Question: H everyone,
I have the following:
'''
$html = '<ul class="pagination-all">';
$html .= '<li class="pagination-start"><div class="img-start"></div>'.$list['start']['data'].'</li>';
$html .= '<li class="pagination-prev"><div class="img-prev"></div>'.$list['previous']['data'].'</li>';
$html .= '<ul class="pagination-data">';
foreach($list['pages'] as $page) {
$html .= '<li>'.$page['data'].'</li>';
}
$html .= '</ul>';
$html .= '<li class="pagination-next">'. $list['next']['data'].'<div class="img-next"></div></li>';
$html .= '<li class="pagination-end">'. $list['end']['data'].'<div class="img-end"></div></li>';
$html .= '</ul>';
return $html;
'''
I was wondering how to make it so if it finds Start , string replaces "img-start" to "img-start-active". If it finds span class="pagenav"> End , string replaces "img-end" to "img-end-active".
I attempted:
'''
$string = $html;
if(strstr($string, '<span class="pagenav"> Start </span>'))
{
echo str_replace("img-start", "img-start-active", $string);
}
else
{
echo " ";
}
'''
Unfortunately, I don't believe I used this properly. What ended up was - while I got the desired string replacement given the condition, it echoed the whole pagination but without the formatting.
This is the image:
So it was a mess.
Is there a way to do this search and replace but without creating a second "pagination"?
Answer:
'''
$string = $html;
if(strstr($string, '<span class="pagenav">Start</span>'))
{
return str_replace("img-start", "img-start-active", $string);
}
else
{
echo " ";
}
'''
Remove 'return $html;'
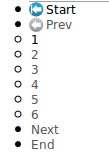
Answer: '''
$string = $html;
if(strstr($string, '<span class="pagenav">Start</span>'))
{
return str_replace("img-start", "img-start-active", $string);
}
else
{
echo " ";
}
'''
Remove 'return $html;'